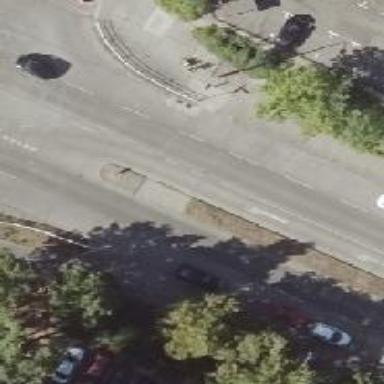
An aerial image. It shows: Uncontrolled concrete footway crossing with pedestrian island.